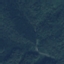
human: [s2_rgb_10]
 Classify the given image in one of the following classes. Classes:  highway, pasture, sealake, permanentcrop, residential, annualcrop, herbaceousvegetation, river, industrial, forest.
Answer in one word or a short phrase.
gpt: Forest